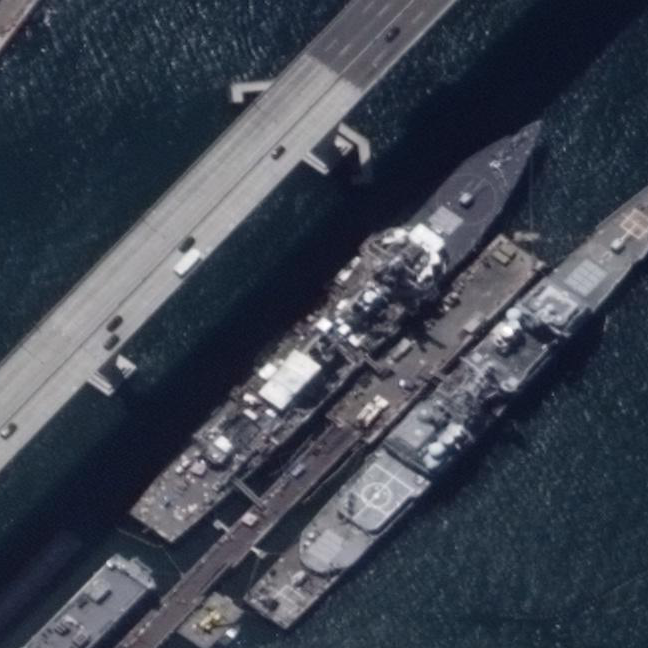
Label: destroyer